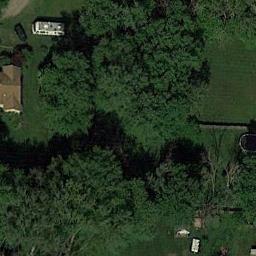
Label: forest